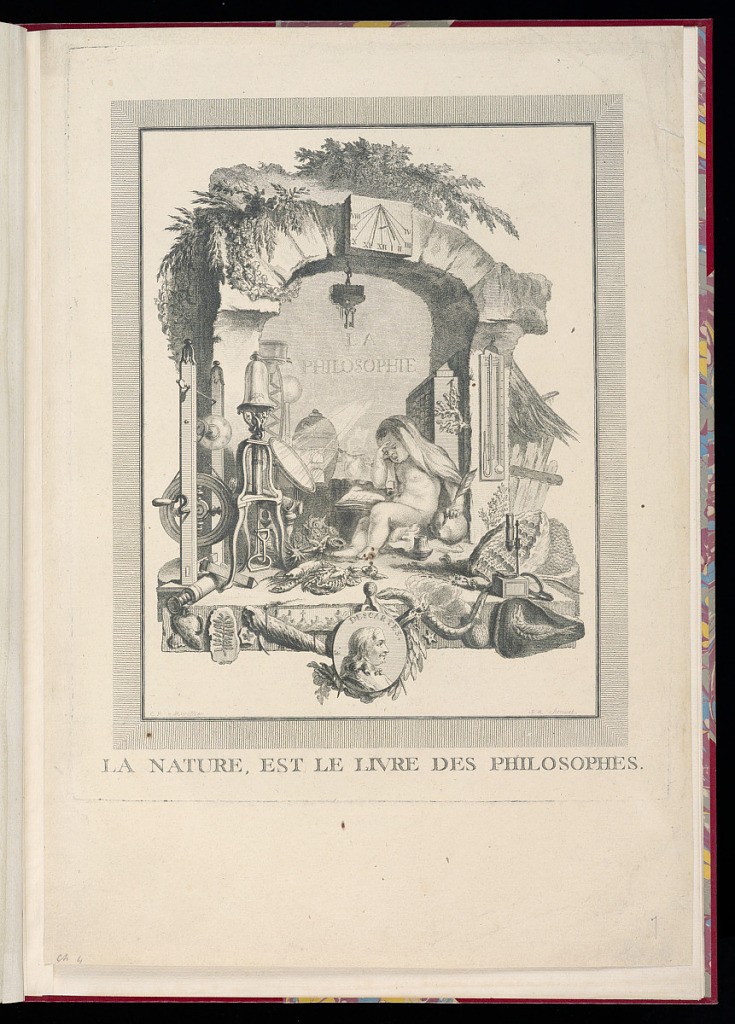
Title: LA PHILOSOPHIE
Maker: Clément Pierre Marillier, French, 1740 – 1808
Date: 1759–80
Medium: Etching and engraving on laid paper
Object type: Print
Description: Allegorical vignette representing philosophy from a series of twelve (including title page). The title is lettered in the center, within a partly ruined arch, surrounded by trees and plants. A sun dial above on the center of the arch with a barometer along the right side of the arch. Below the arch a putto sits holding his head in his hand, reading a book with a quill in his other hand, surrounded by scientific instruments and devices, a microscope, mirror, shells, coral, a lobster, fossils, with a bookcase behind him. A roundel portrait of Descartes is in the center below the putto. Lettering below the vignette and the plate is signed.